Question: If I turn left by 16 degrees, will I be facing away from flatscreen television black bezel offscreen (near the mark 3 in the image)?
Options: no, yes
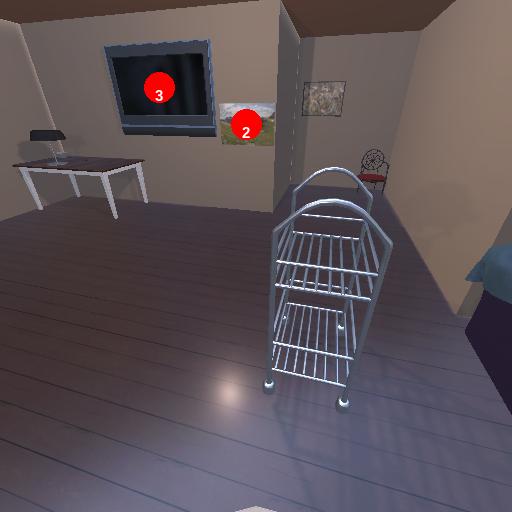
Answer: no